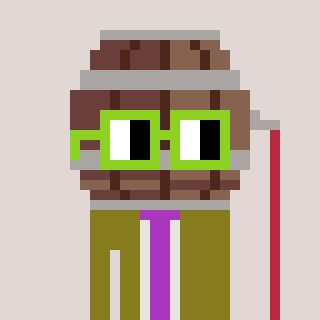
a pixel art character with square light green glasses, a wine barrel-shaped head and a gunk-colored body on a warm background